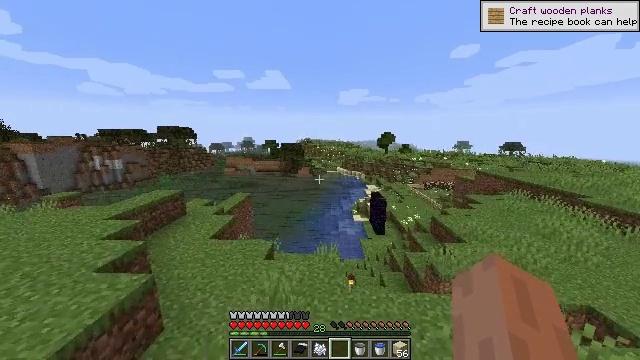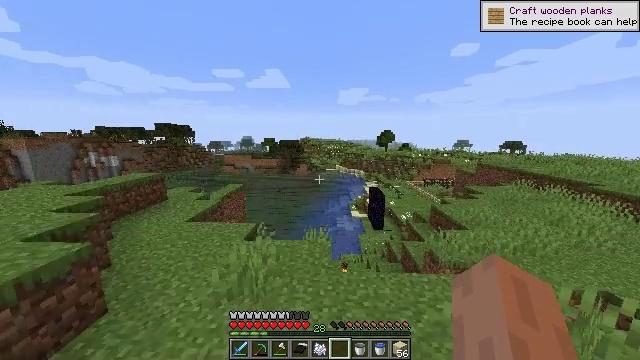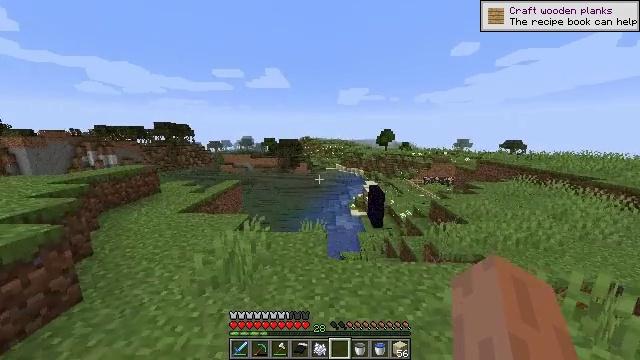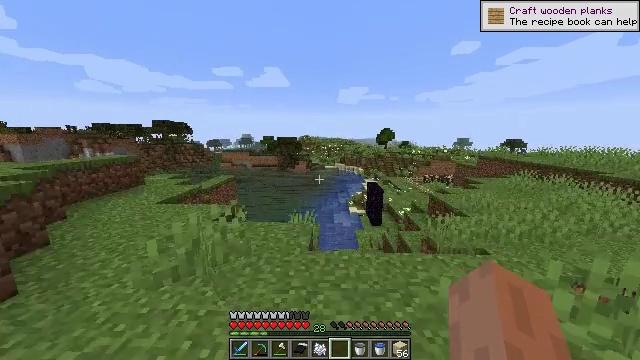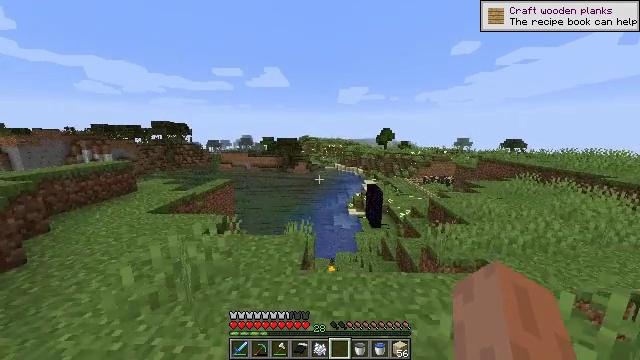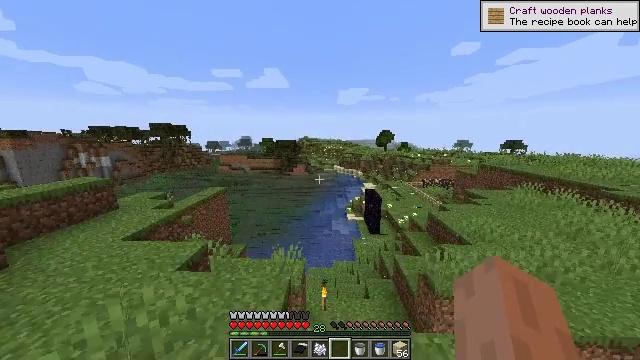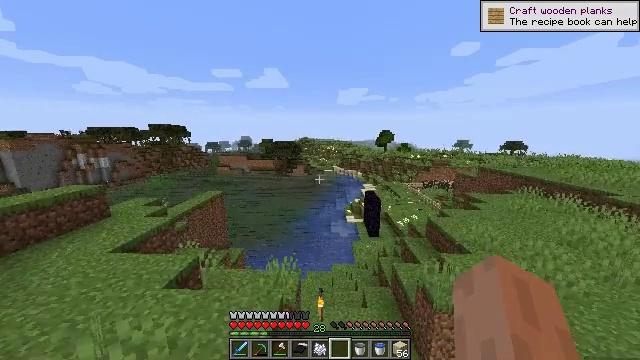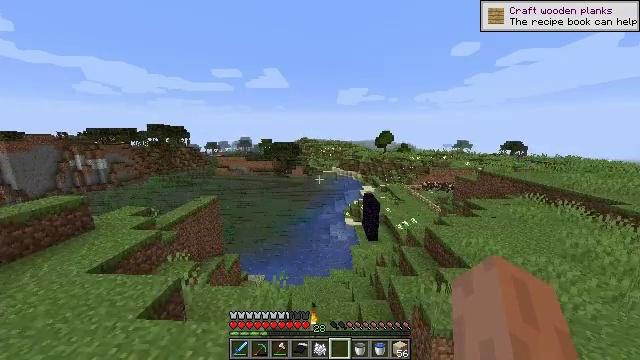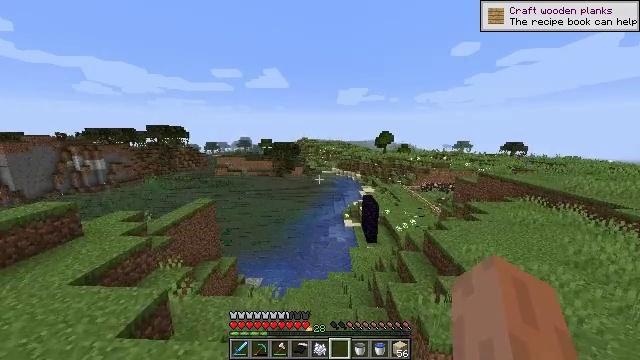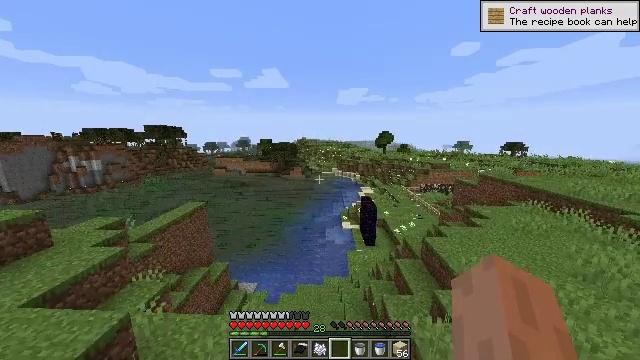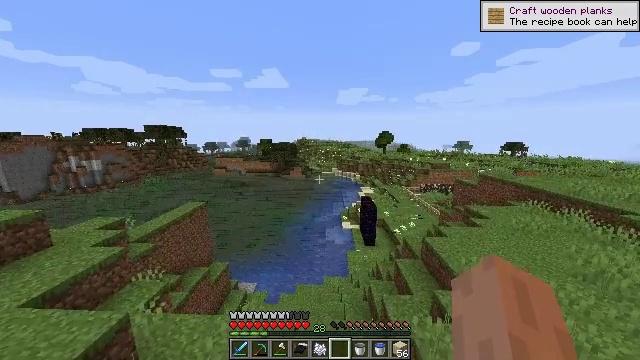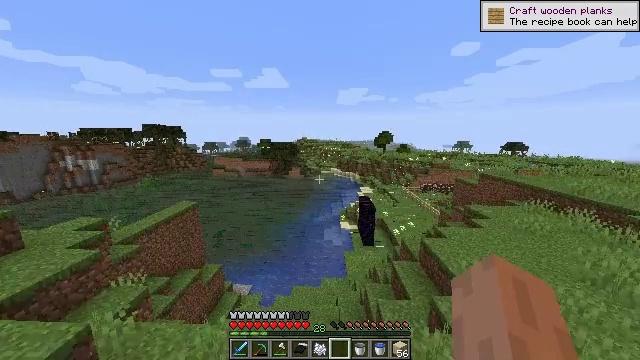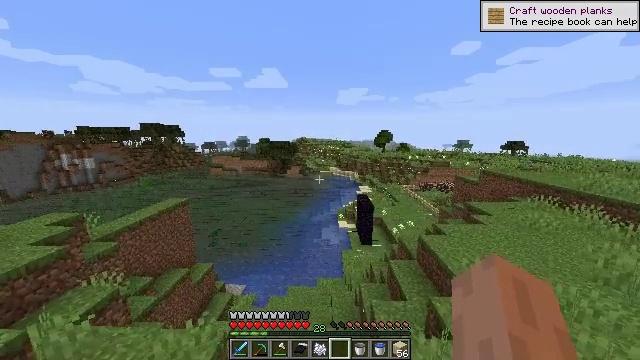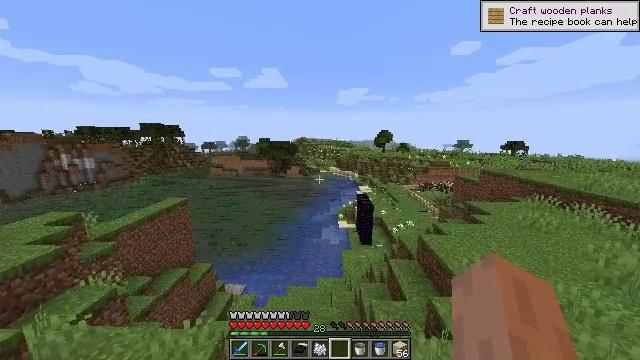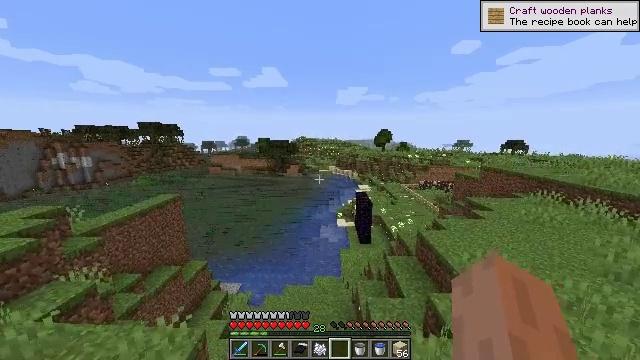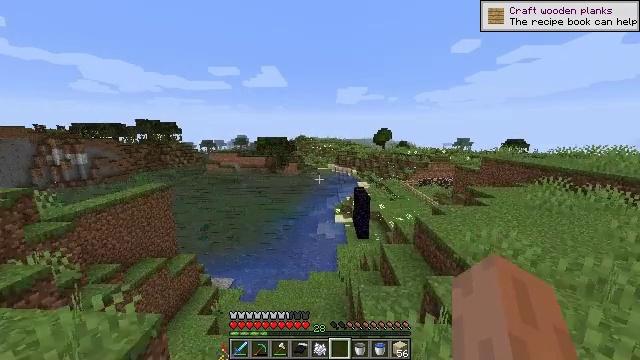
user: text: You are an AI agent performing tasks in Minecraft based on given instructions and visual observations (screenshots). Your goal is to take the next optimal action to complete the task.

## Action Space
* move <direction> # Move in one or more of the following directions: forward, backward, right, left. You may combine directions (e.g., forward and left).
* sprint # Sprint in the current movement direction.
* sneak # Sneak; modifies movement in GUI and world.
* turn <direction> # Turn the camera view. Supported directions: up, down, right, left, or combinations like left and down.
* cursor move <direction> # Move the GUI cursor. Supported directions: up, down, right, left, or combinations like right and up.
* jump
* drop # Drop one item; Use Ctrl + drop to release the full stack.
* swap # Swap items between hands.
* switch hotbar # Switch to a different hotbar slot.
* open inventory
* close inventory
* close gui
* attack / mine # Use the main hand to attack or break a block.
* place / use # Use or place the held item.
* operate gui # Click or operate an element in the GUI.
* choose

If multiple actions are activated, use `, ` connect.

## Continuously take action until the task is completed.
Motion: motion action
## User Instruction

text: Remove a bone meal from the inventory.
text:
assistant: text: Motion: move forward and move right, sprint, jump
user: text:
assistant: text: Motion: move forward and move right, sprint, jump
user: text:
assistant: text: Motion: move forward and move right, sprint, jump
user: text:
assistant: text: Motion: move forward and move right, sprint, jump
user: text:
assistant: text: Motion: move forward and move right, sprint, jump
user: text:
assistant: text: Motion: move forward and move right, sprint, jump
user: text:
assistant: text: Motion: move forward and move right, sprint, jump
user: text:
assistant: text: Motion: move forward and move right, sprint, jump
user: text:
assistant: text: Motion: move forward and move right, sprint, jump
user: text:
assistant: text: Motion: move forward and move right, sprint, jump
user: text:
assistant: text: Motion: move forward and move right, sprint, jump
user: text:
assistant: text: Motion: move forward and move right, sprint, jump
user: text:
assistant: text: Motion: move forward and move right, sprint, jump
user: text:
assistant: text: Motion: move forward and move right, sprint, jump
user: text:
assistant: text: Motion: move forward and move right, sprint, jump
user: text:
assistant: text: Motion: move forward and move right, sprint, jump
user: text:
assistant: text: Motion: move forward and move right, sprint, jump
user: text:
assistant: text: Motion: move forward and move right, sprint, jump
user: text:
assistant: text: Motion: move forward and move right, sprint, jump
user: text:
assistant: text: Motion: move forward and move right, sprint, jump
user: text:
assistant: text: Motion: move forward and move right, sprint, jump
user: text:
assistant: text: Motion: move forward, sprint, jump
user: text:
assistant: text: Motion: move forward, sprint, jump
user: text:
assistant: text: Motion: move forward and move left, sprint
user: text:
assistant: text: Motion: move forward and move left, sprint
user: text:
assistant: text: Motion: move forward and move left, sprint
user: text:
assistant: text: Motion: move forward and move left, sprint
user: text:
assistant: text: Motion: move forward and move left, sprint
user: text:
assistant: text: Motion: move forward and move left, sprint
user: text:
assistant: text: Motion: move forward and move left, sprint